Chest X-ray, AP view. Patient: 54 years old, sex M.
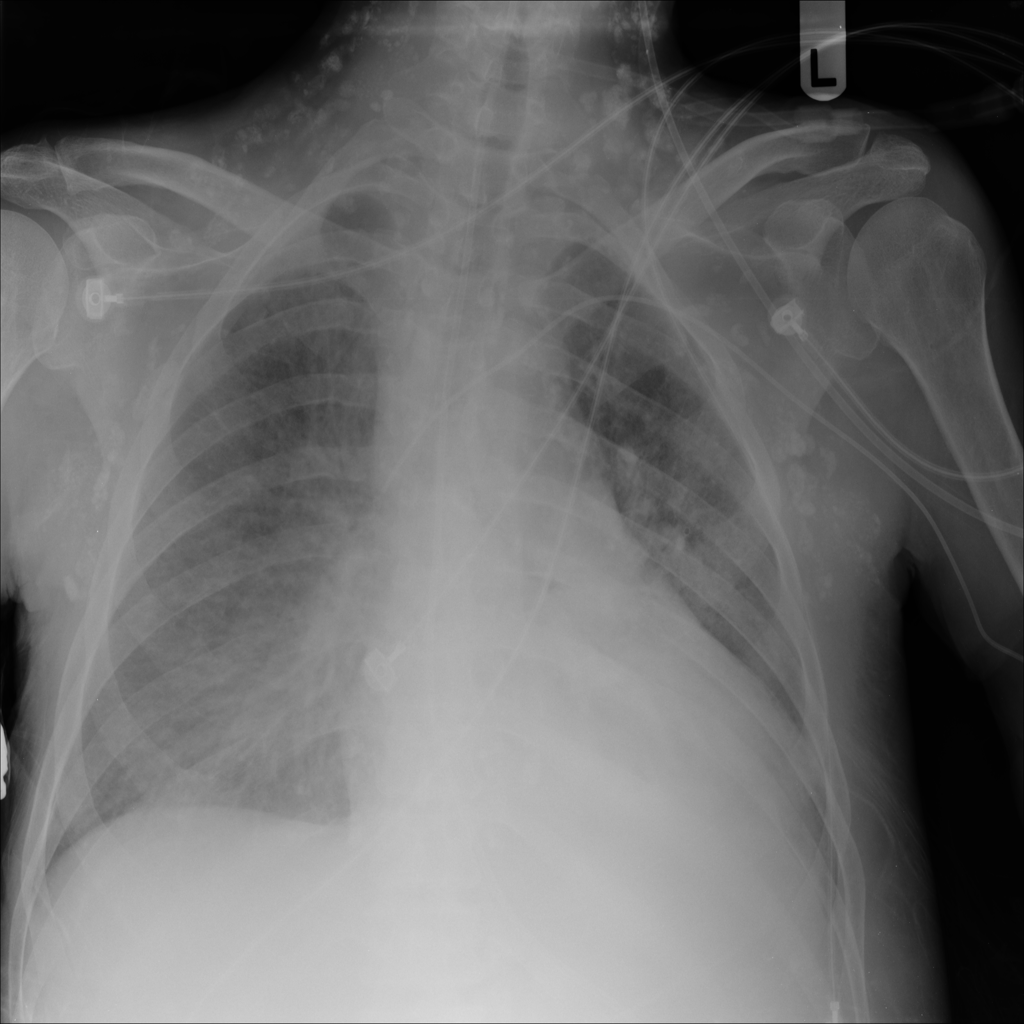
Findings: Cardiomegaly, Effusion